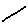
Label: line